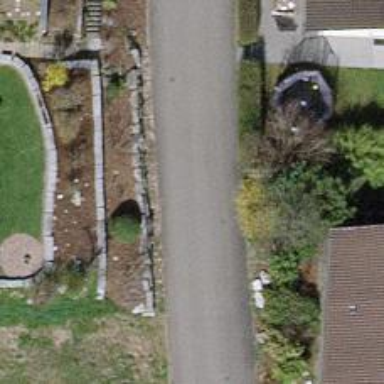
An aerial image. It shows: Residential road with asphalt surface and no sidewalk.